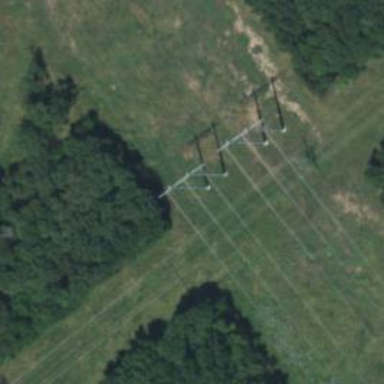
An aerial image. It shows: H-frame power tower design.